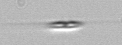
Label: Cylindrotheca_morphotype1